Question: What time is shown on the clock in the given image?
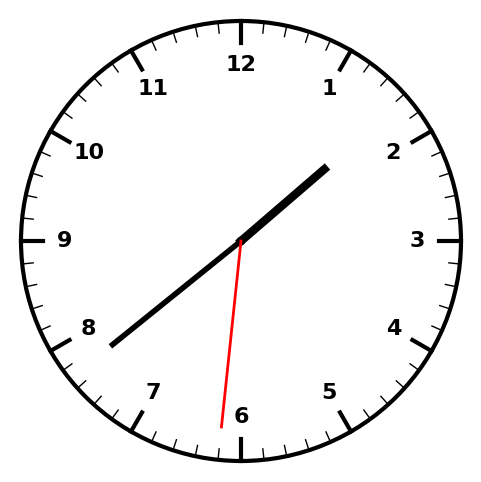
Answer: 01:38:31